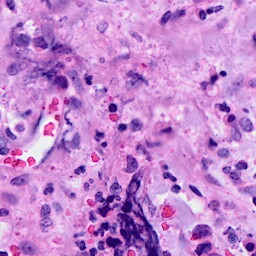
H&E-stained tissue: Breast